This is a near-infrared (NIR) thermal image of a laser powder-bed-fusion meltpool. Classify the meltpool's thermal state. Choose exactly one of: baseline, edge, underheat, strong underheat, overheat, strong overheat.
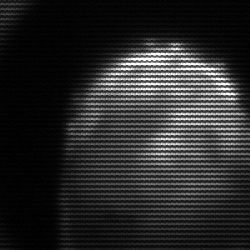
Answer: edge